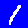
Digit: 1